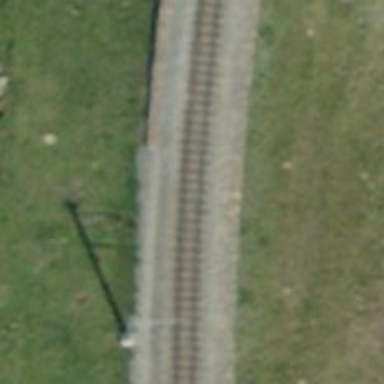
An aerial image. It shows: Narrow-gauge railway with single track. The railway is electrified with contact line.